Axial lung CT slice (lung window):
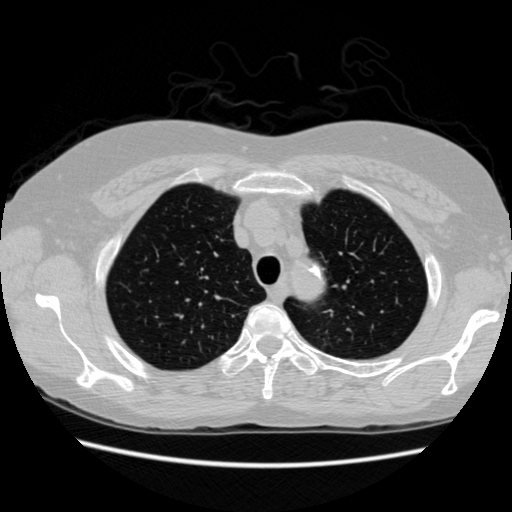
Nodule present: no